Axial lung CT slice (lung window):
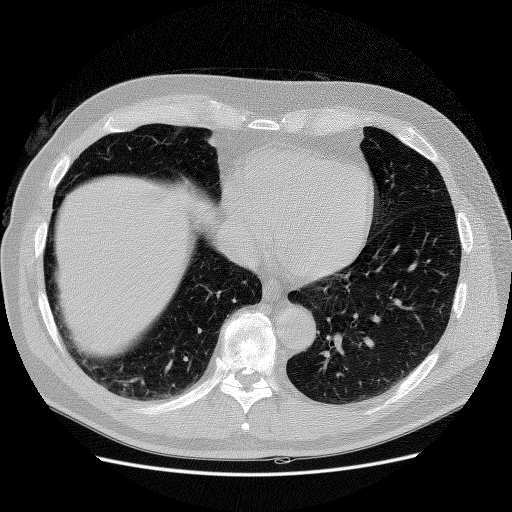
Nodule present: no